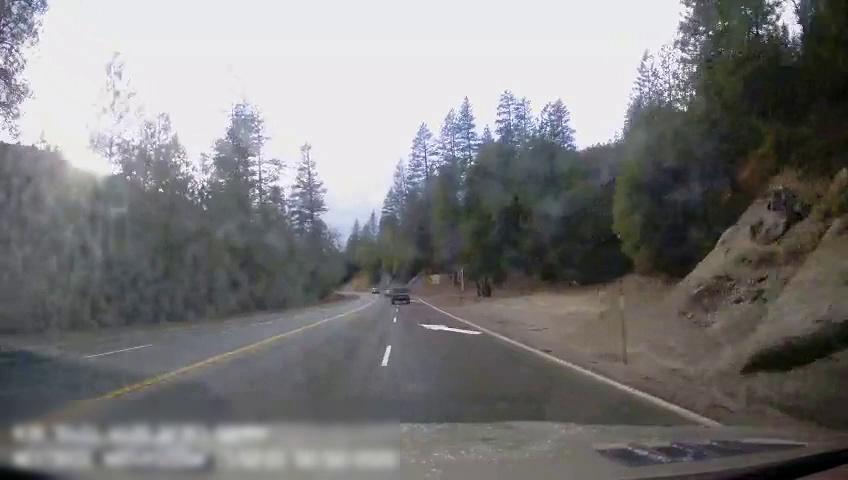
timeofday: Day
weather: Sunny
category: Drivable Space
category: Vehicles | Truck
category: Lanes | Current Lane
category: Lanes | Current Lane
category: Lanes | Opposite Lane
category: Lanes | Opposite Lane
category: Traffic | Signs